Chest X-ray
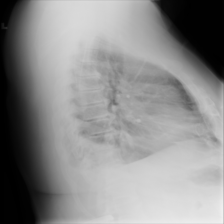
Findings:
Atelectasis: negative
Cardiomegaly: negative
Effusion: positive
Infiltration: negative
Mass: negative
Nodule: negative
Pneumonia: negative
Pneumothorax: negative
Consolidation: negative
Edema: negative
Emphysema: negative
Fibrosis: negative
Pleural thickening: negative
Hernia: negative